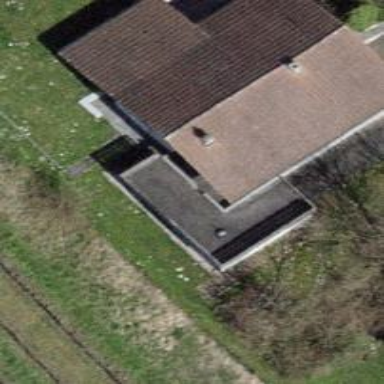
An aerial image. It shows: Building with tile roof.